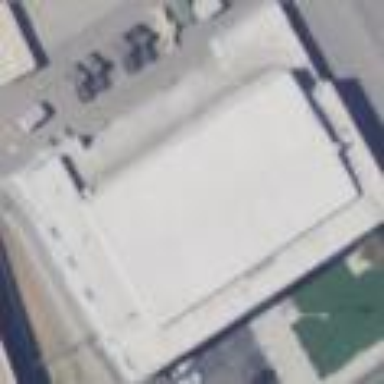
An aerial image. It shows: Military armory building.